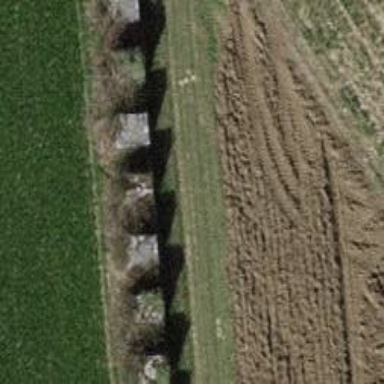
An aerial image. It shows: Block barrier.